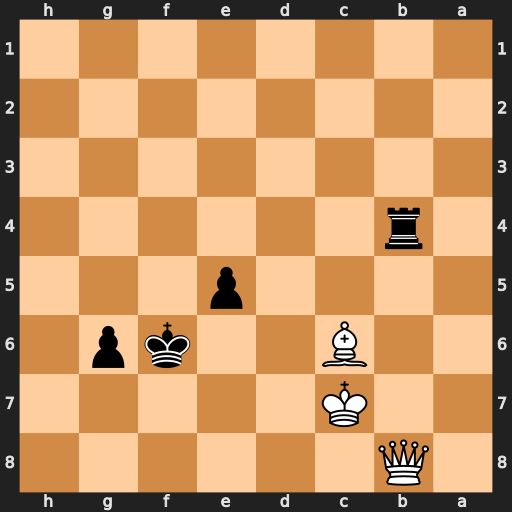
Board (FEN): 1Q6/2K5/2B2kp1/4p3/1r6/8/8/8
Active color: b
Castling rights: -
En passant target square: -
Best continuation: Rxb8 Kxb8 Kf5